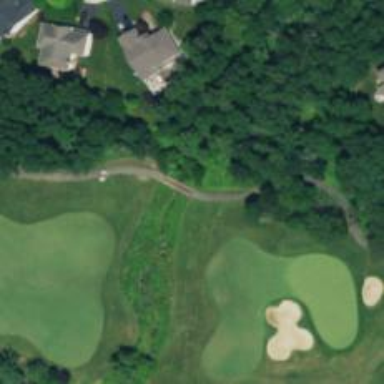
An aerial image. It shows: Service road that includes bridge over golf cart path.